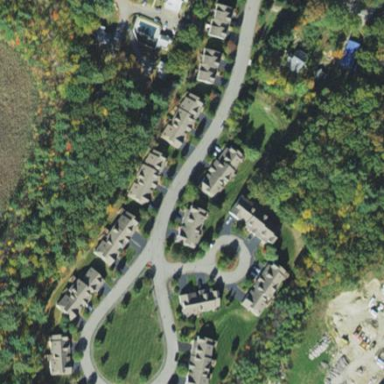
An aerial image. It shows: Residential area with apartments.